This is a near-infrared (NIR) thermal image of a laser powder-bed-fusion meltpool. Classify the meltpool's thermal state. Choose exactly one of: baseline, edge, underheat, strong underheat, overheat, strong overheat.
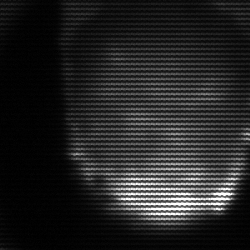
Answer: edge